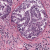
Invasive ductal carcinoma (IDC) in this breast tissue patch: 0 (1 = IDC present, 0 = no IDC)